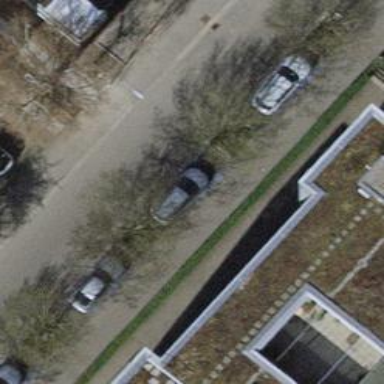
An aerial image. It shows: Avenue of trees.